Field crop: maize
Growth stage: 1
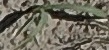
Species: sorghum